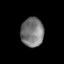
Tissue: prostate
Cell type: T cells
Senescence score: 0.7027
Nuclear area (px): 651
Mean DAPI intensity: 121.381